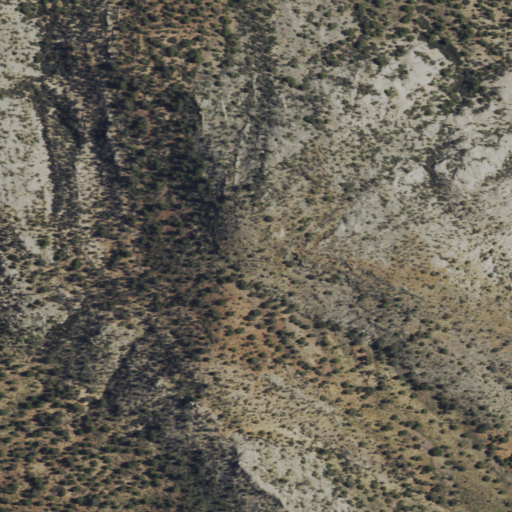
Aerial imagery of mountain in Nevada named Gray Cone containing shrub and evergreen forest